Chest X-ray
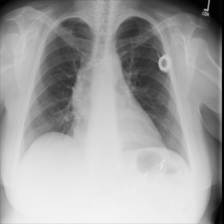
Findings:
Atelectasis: negative
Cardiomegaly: negative
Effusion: negative
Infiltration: negative
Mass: negative
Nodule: negative
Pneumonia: negative
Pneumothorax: negative
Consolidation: negative
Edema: negative
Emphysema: negative
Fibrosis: negative
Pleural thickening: negative
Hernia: negative